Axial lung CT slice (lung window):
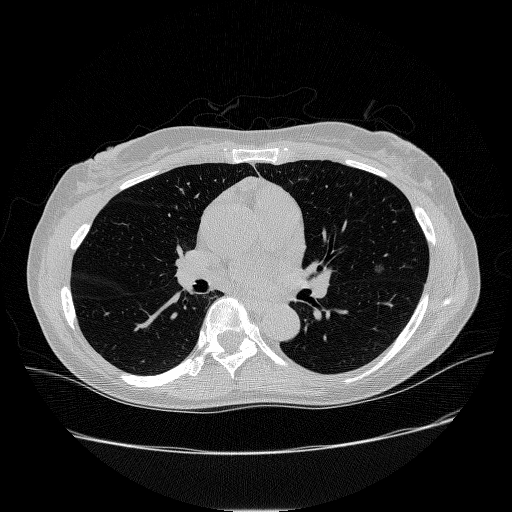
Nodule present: yes
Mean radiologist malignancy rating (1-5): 3.333